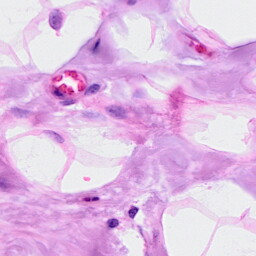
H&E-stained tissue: Breast